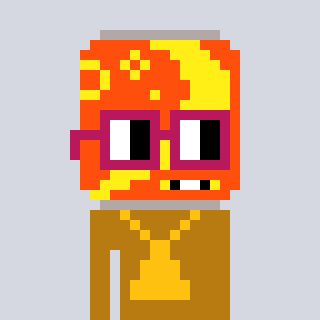
a pixel art character with square dark red glasses, a pop-shaped head and a gold-colored body on a cool background